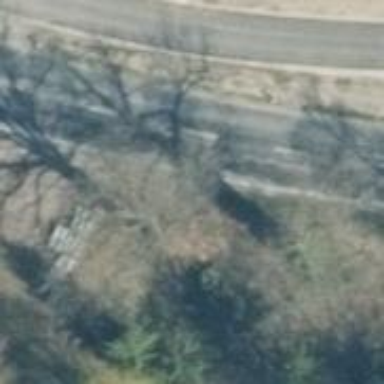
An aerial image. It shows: Asphalt road classified as primary highway.